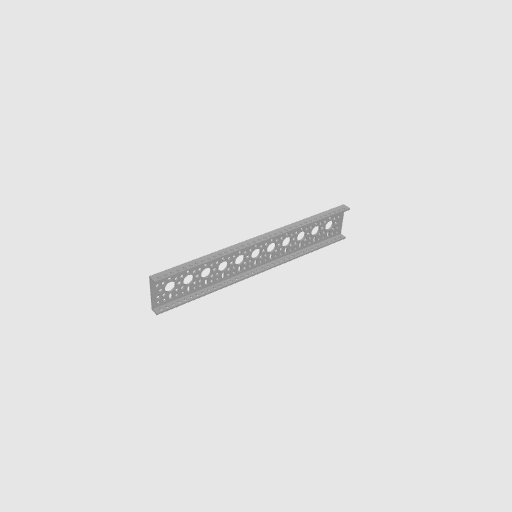
Part: LowSideUChannel11H